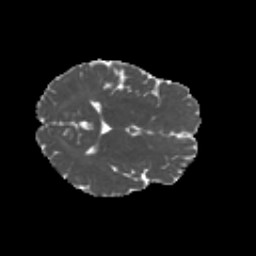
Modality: MD
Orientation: axial
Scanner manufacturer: siemens
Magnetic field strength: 3 T
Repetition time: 4.16 s
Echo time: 0.0806 s